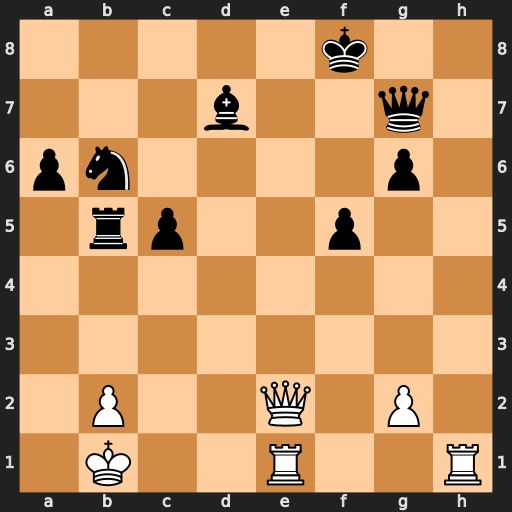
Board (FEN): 5k2/3b2q1/pn4p1/1rp2p2/8/8/1P2Q1P1/1K2R2R
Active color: w
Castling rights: -
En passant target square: -
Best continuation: Rh8+ Qxh8 Qe7+ Kg8 Qd8+